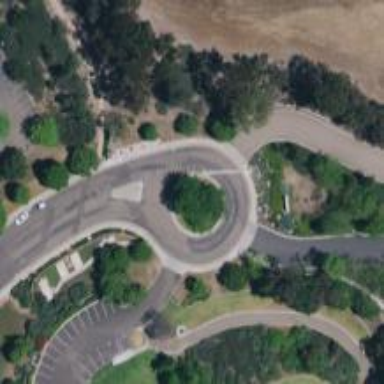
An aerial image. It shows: Circular junction on residential road.